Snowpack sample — Loveland Pass, Silver Plume, Colorado, USA (1/12/25, 11:40 AM MST)
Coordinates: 39.66, -105.88
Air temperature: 7 °F
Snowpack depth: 140 cm
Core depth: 10 cm
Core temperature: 41 °F
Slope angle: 11°, slope face: 30°
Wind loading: high
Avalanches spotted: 2
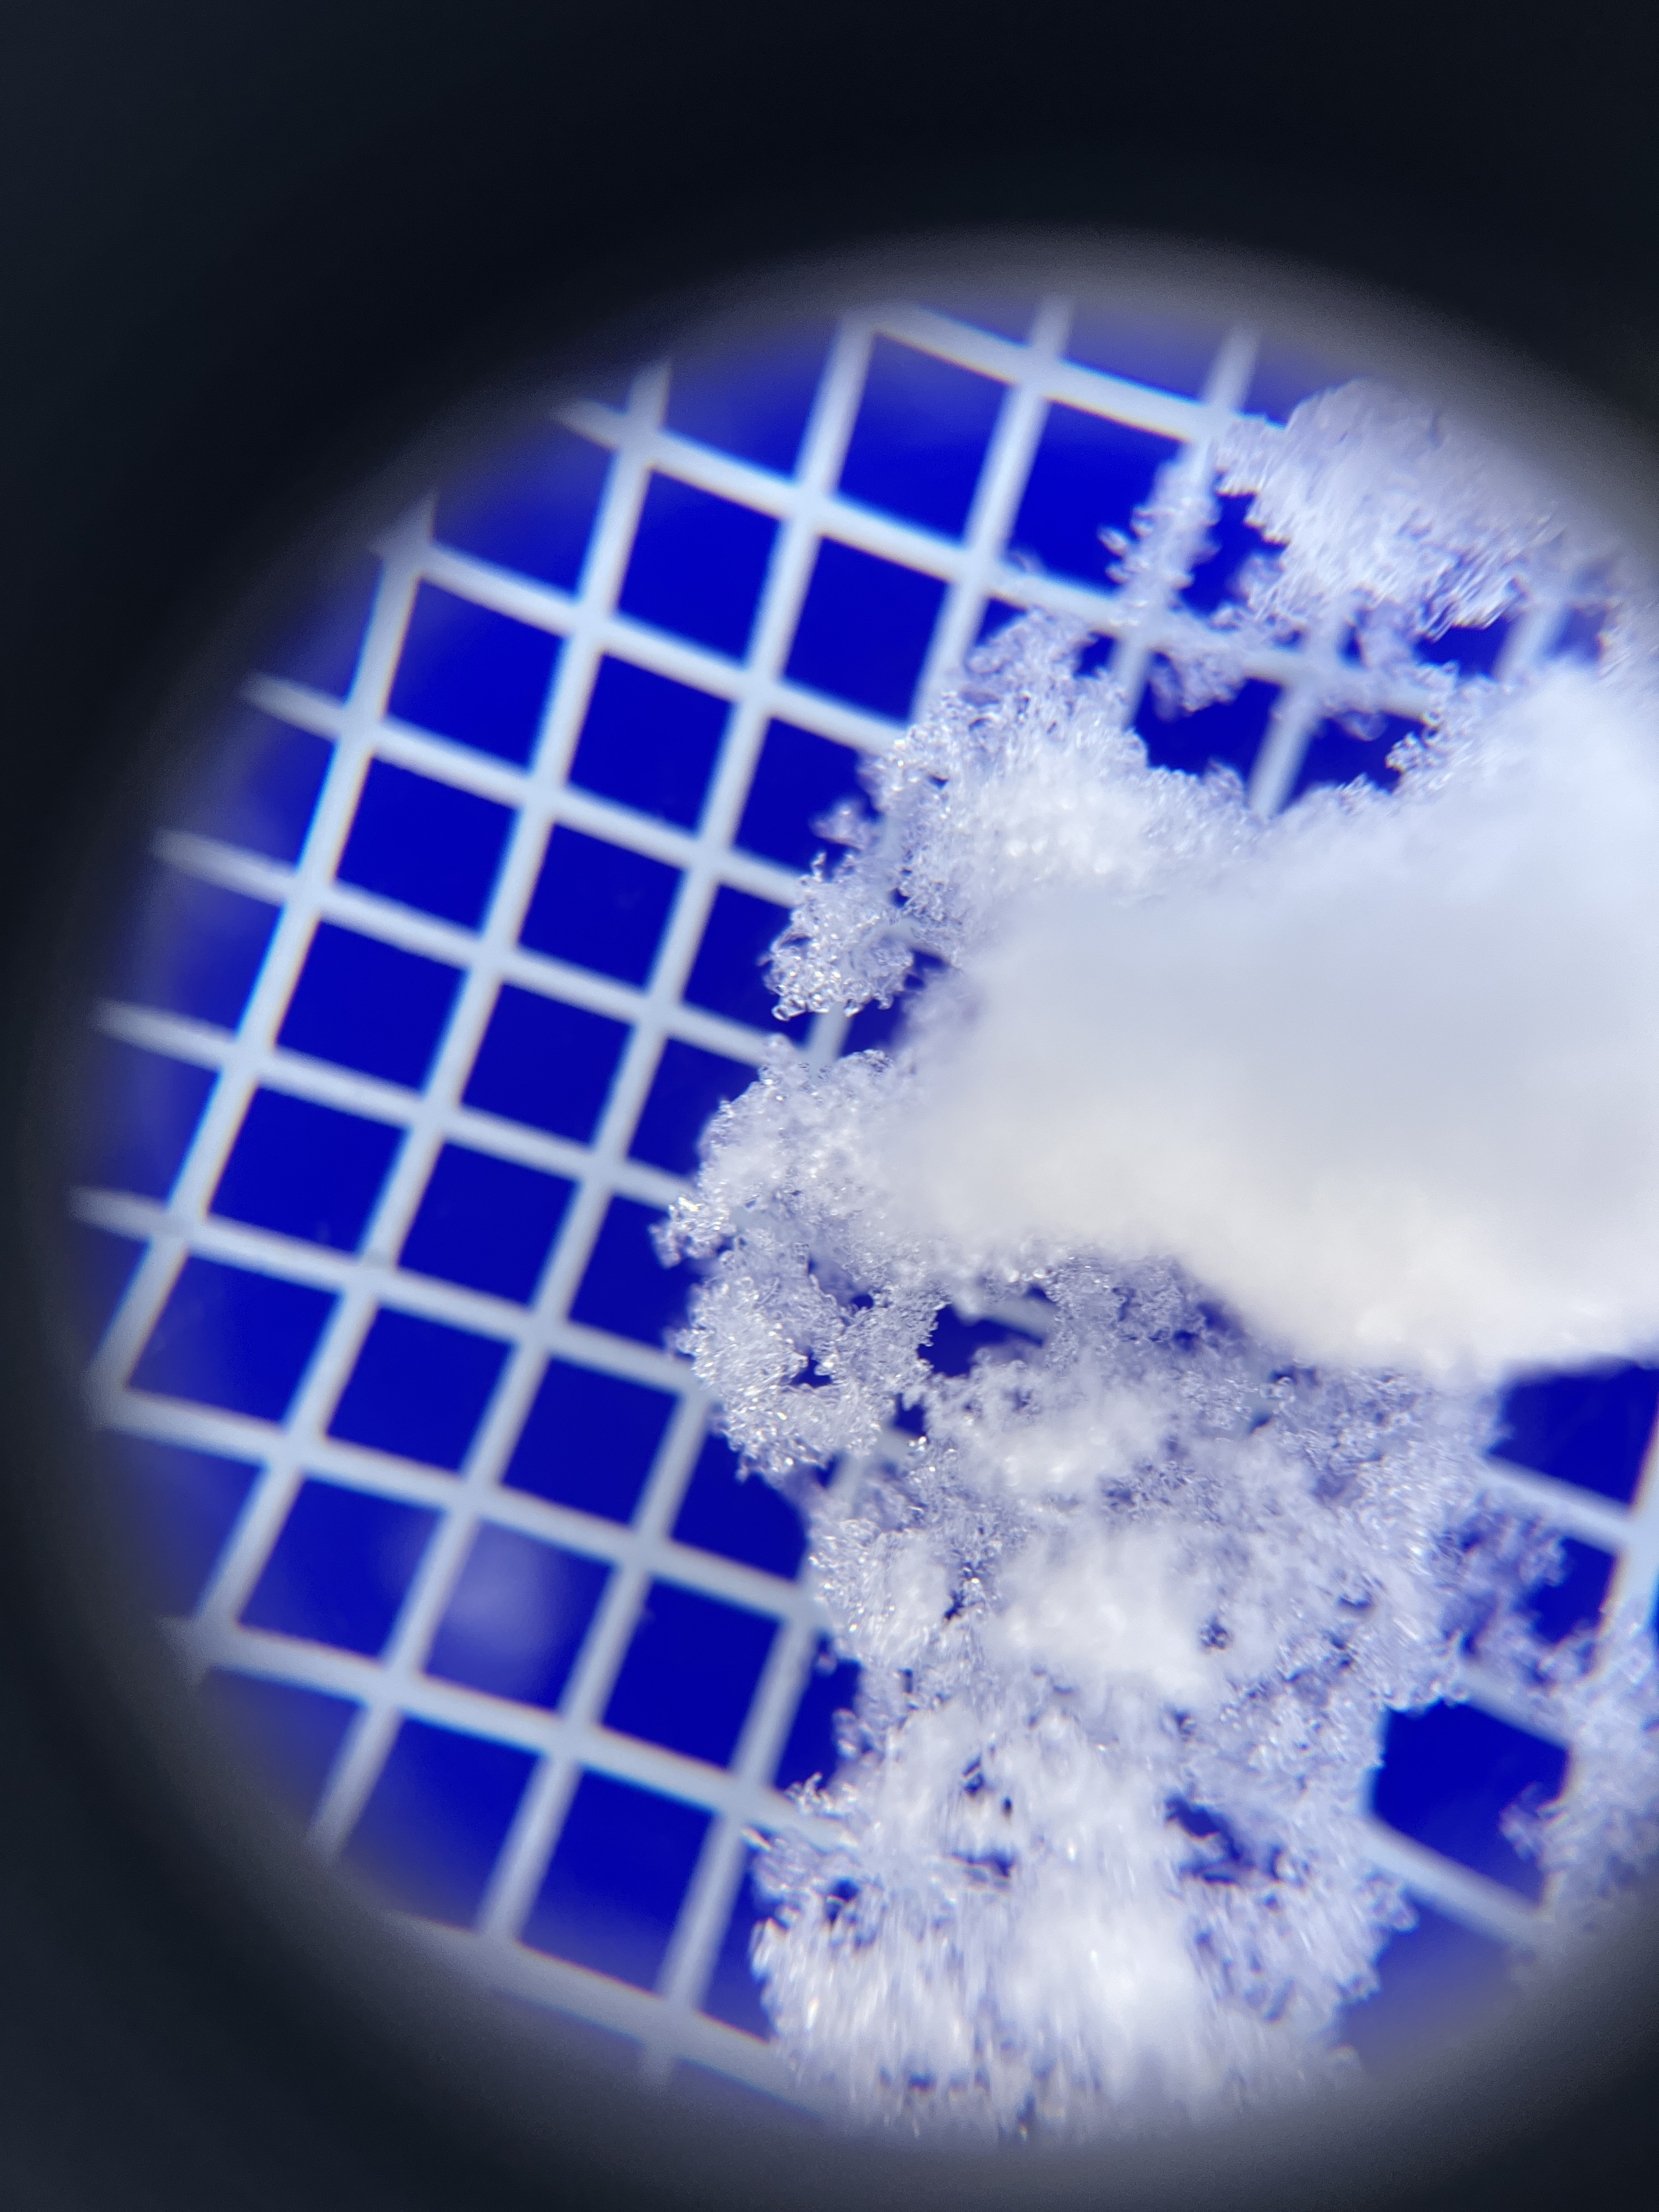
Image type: magnified_profile
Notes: Pilot using slightly modified coring method that took too large segment for snow profile picturing, advised not to use in higher level models. Two avalanche on south face nearby, partially cloudy with light snow in the last 24 hours. Lots of wind loading on eastern features.